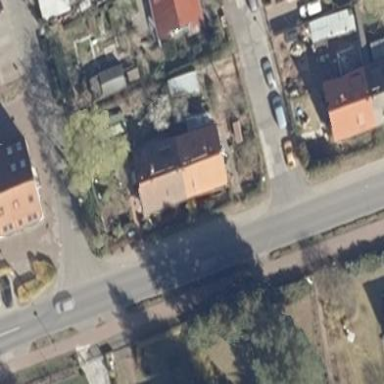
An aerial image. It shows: Semidetached house.